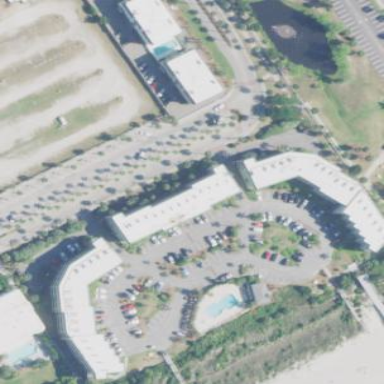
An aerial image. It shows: Condominium building.